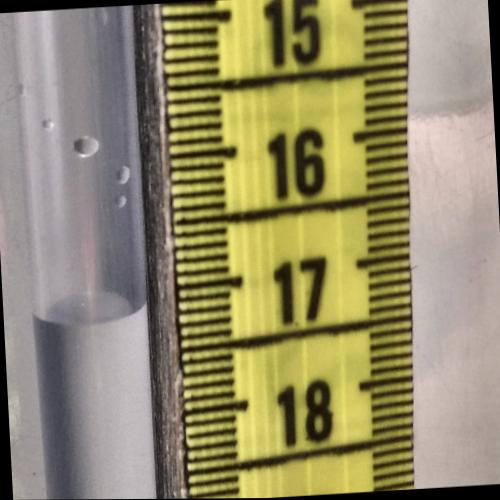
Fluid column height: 17.1 cm